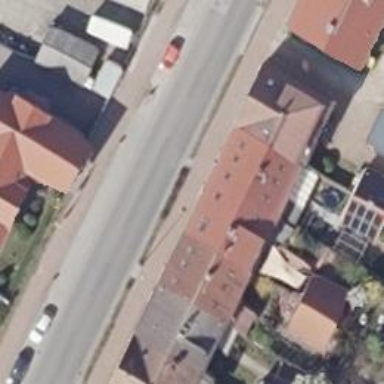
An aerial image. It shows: Residential road with asphalt surface. There is cycle track on the left side and sidewalk on the left side.